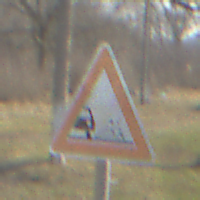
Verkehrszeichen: SplittSchotter
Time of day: MorningAfternoon
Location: Outdoor (Suburban)
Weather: PartlyCloudy
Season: NotSpecified
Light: Natural